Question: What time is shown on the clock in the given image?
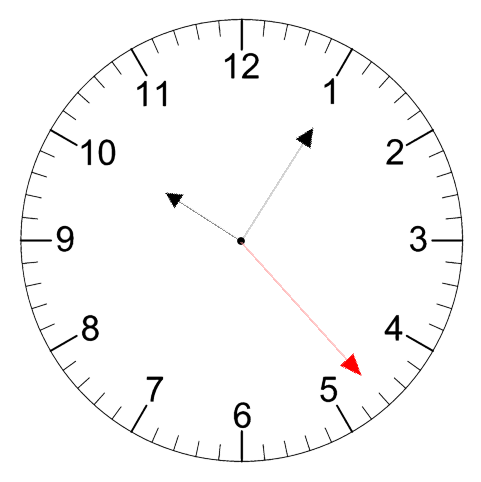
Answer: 10:05:23